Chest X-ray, PA view. Patient: 29 years old, sex F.
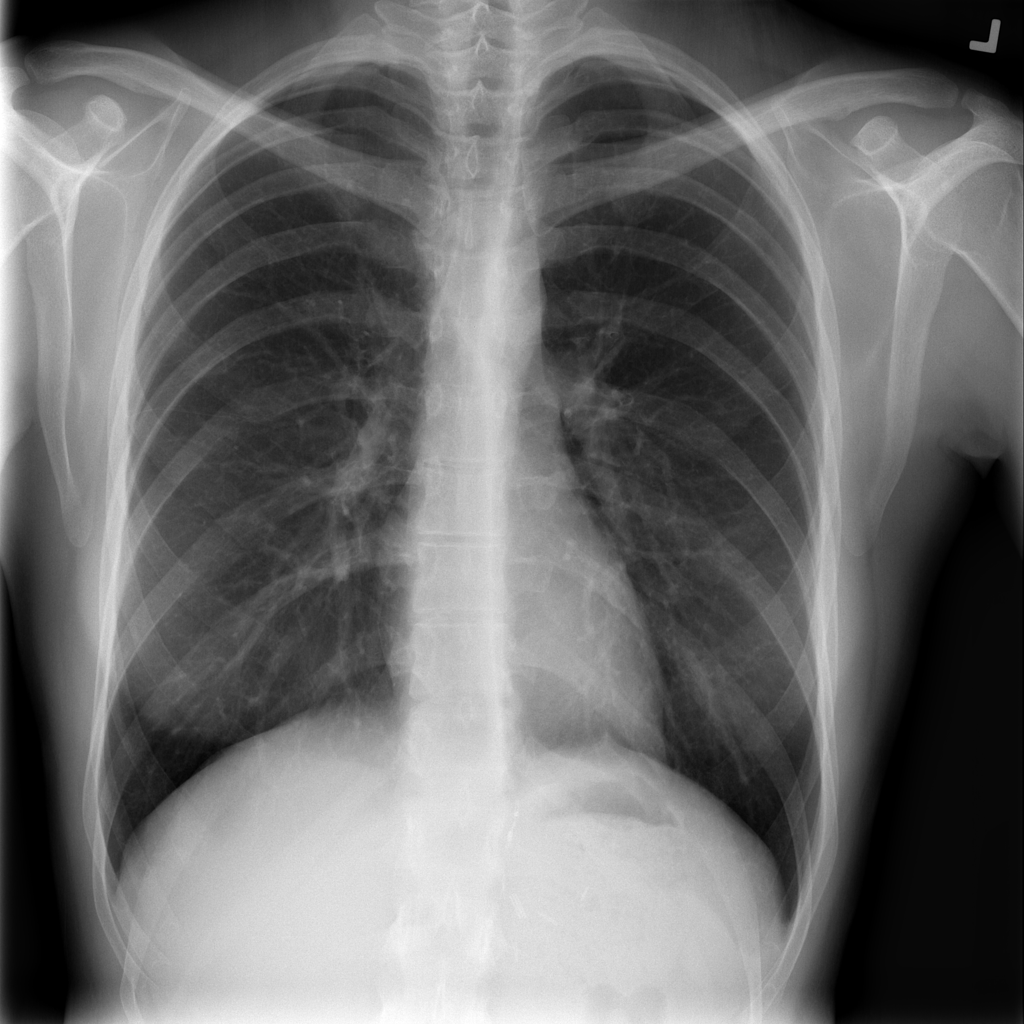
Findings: No Finding